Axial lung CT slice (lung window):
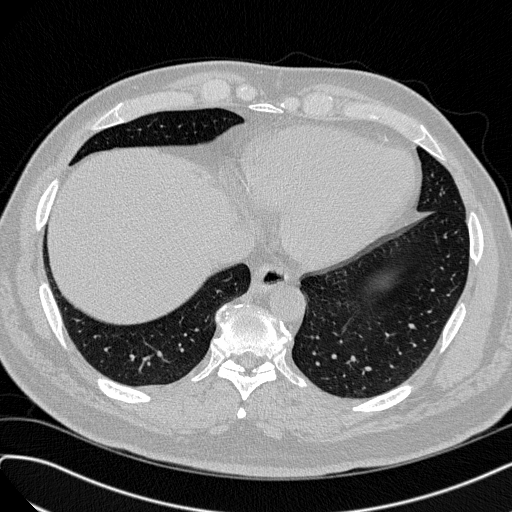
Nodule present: no